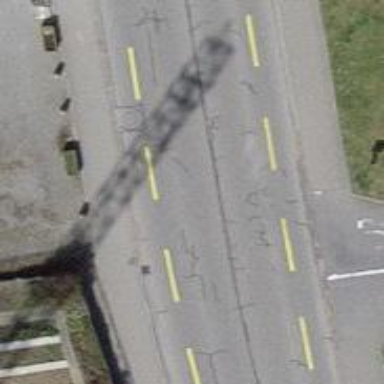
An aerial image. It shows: Secondary road with asphalt surface and lanes for cycling in both directions.